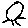
Label: sun